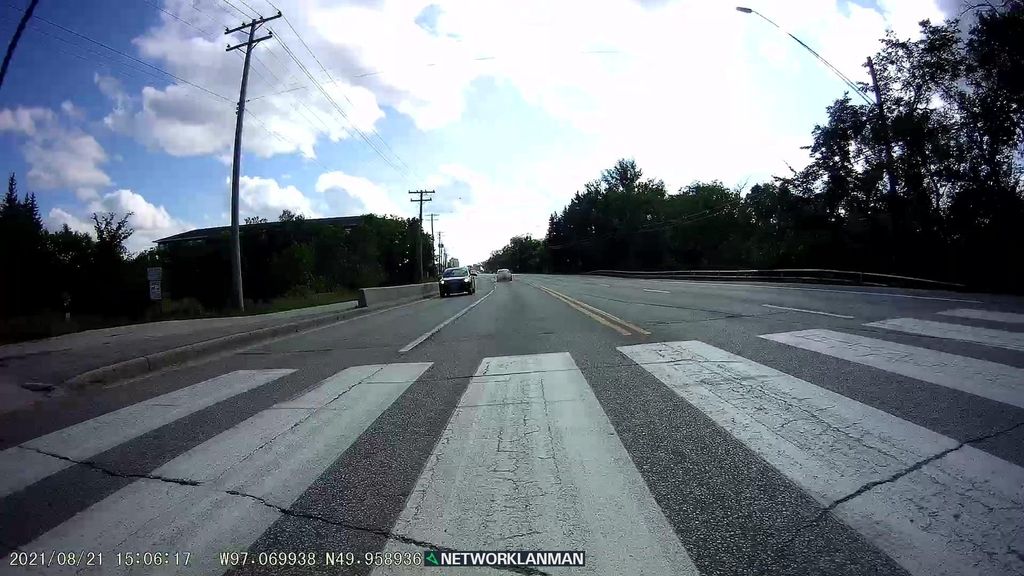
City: winnipeg